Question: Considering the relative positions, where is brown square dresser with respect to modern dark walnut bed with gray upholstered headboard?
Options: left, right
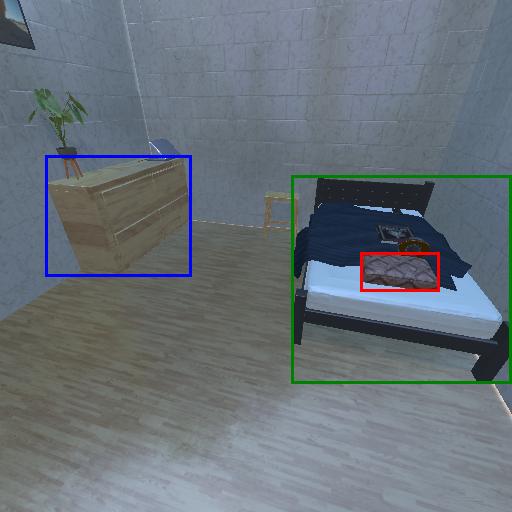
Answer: left